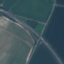
Land use / land cover class: Highway